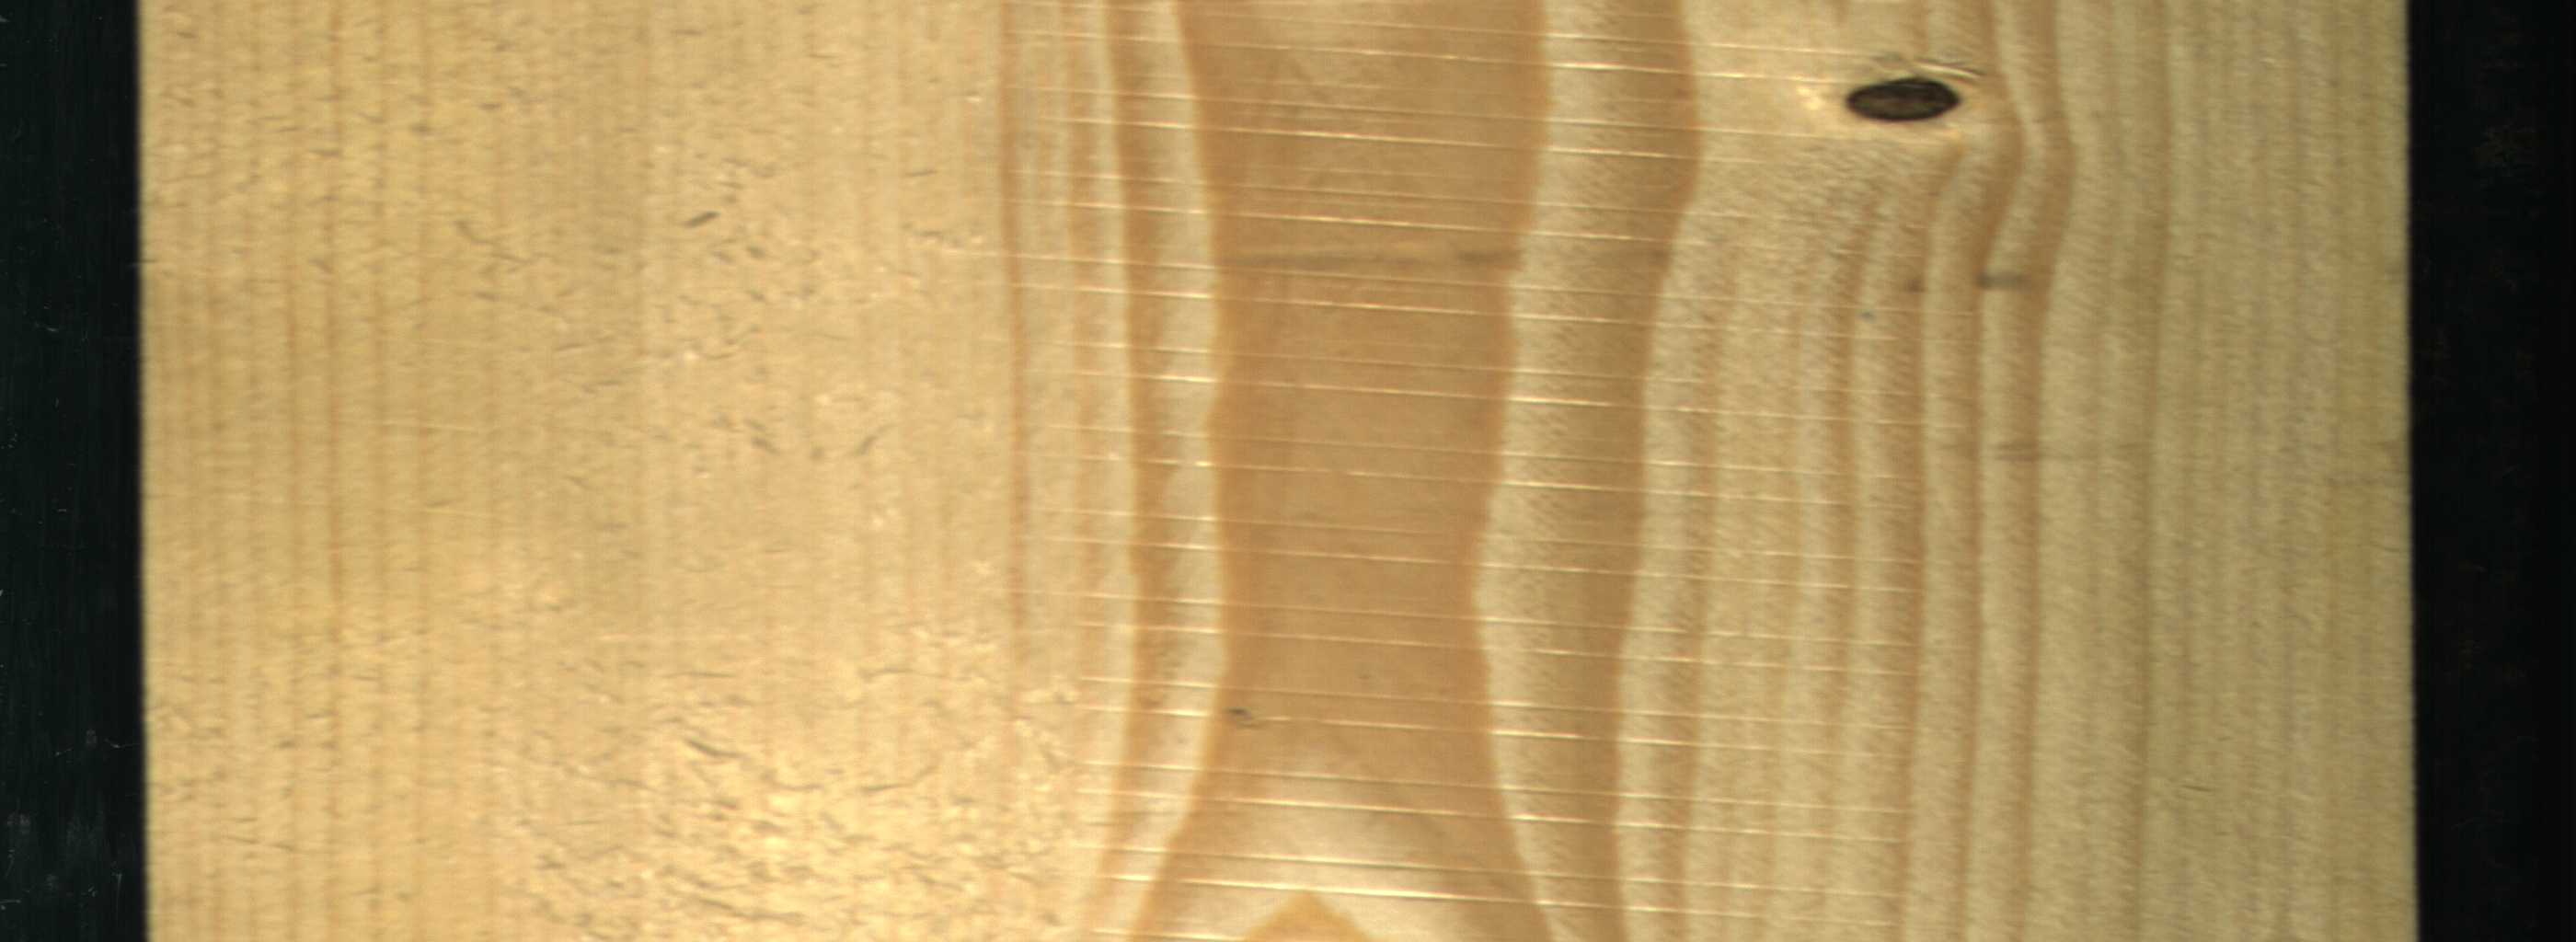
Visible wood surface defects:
Dead_Knot